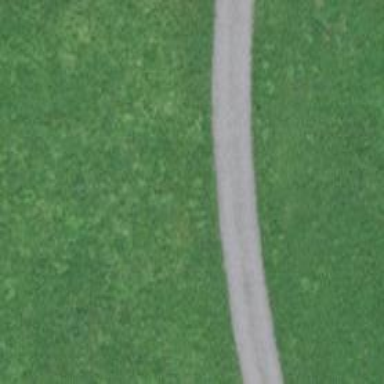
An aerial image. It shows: Driveway.